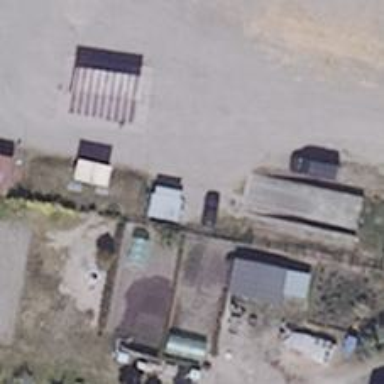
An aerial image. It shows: Fuel station.